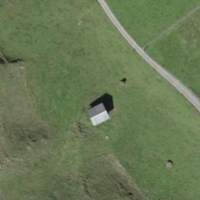
EUNIS habitat code: 23
Species observed at this site:
Maniola jurtina